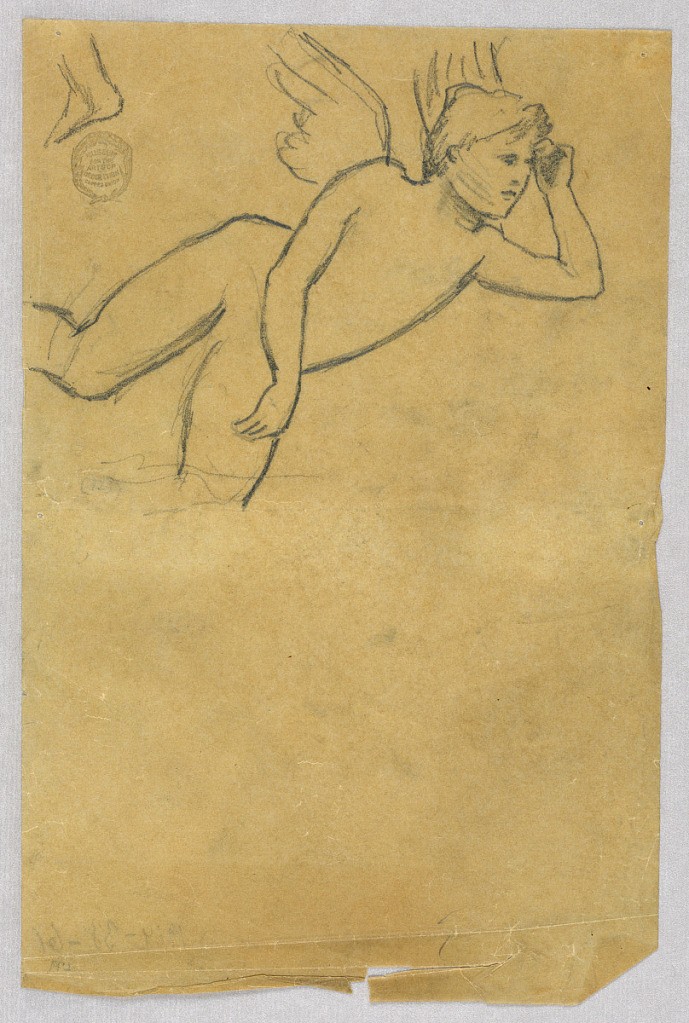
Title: Sketch for Putto
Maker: Francis Augustus Lathrop, American, 1849–1909
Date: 1893–94
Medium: Graphite on tracing paper
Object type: Drawing
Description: Top left: oblique three-quarter winged figure, leaning on the left elbow and the left knee, which is not shown. Left top corner: a foot.